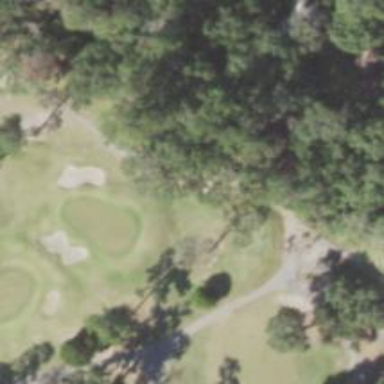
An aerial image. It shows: Path designated for golf carts.